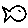
Label: fish